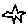
Label: star